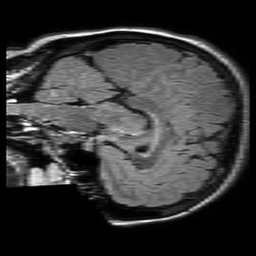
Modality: FLAIR
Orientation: sagittal
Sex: female
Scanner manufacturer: philips
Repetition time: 11 s
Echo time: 0.125 s